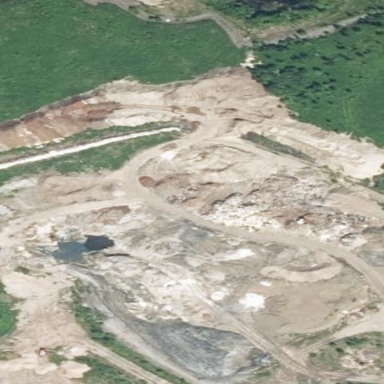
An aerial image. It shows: Quarry area.